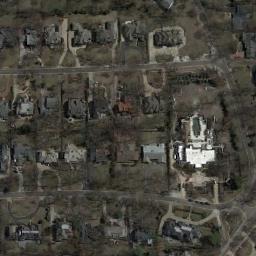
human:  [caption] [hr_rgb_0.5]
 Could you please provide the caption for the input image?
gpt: There are several roads next to the medium-sized residential area .

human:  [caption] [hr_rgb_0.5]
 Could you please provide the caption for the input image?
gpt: The medium residential is on the grass next to the road .

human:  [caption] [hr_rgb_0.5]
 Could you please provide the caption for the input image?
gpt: Many buildings are in medium residential area .

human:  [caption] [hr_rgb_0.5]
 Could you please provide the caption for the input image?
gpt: The medium residential area has some dense houses and bare trees and some roads go through the medium residential area .

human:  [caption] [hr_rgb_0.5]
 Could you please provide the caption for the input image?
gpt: There are many buildings on brown lawns on the medium residential area .